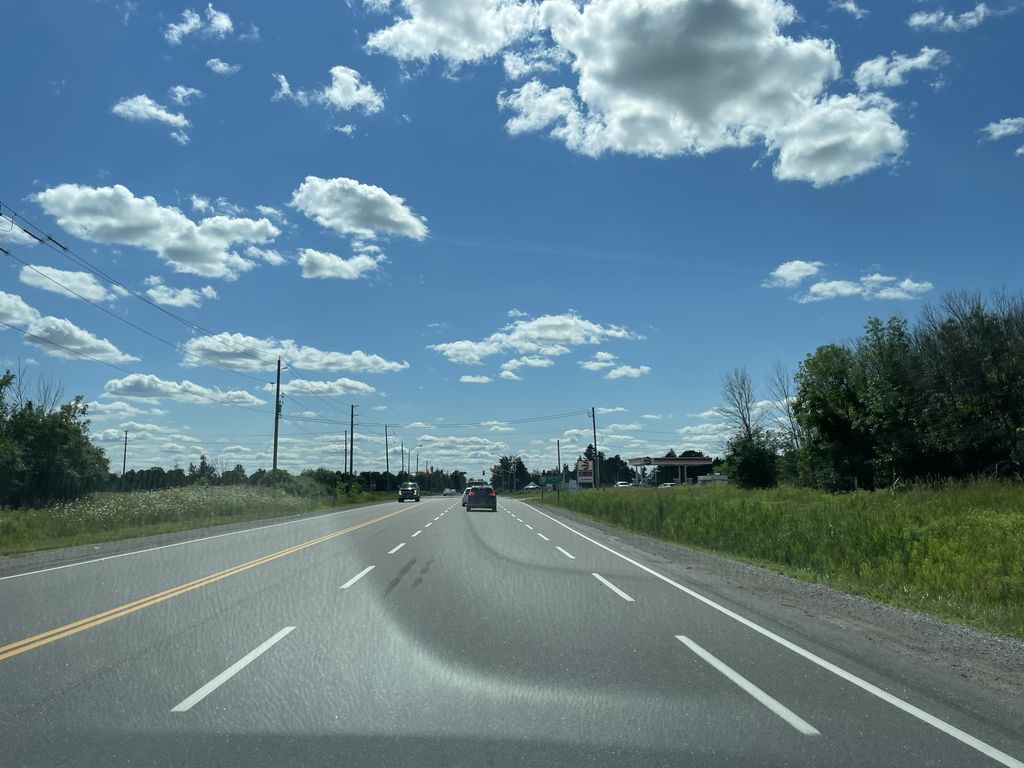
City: kitchener-waterloo